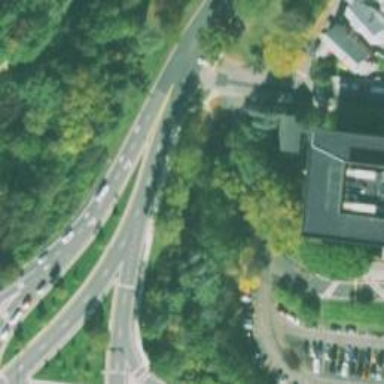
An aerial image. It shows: Trunk highway.